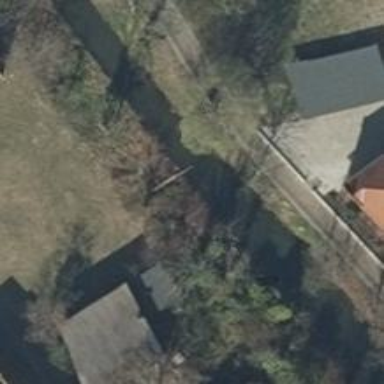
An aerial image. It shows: Tree with broadleaved semi-evergreen leaves.